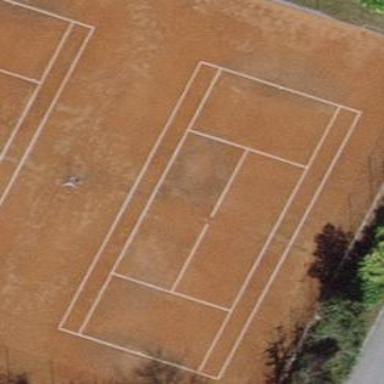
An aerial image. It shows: Tennis court on pitch.